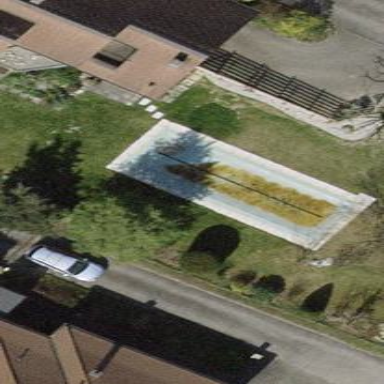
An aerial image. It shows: Swimming pool located in leisure land.